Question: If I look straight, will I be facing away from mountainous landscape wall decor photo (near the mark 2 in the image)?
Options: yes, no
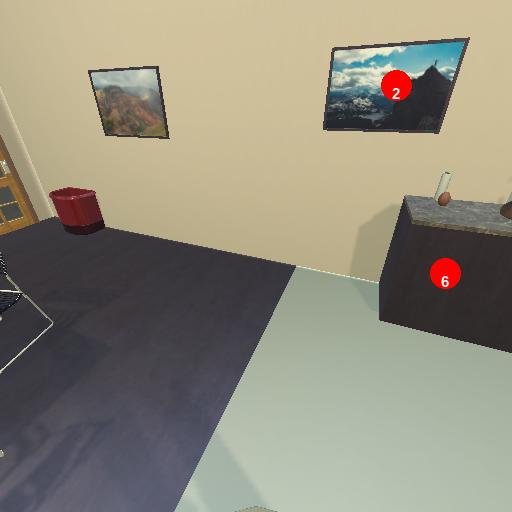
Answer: yes